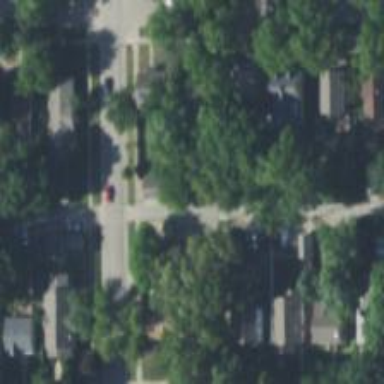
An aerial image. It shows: Alleyway designated as service road.